Question: What I am trying to achieve is to create a vba code to completely delete the rows if the value in column C (Id) is unique. So in example below the rows 6 and 7 would be deleted since the 111115 and 111116 are not showing up more than once in this column C. Any help is welcome! Thanks a lot.

Code so far: (but not working yet)
'''
Sub delete_not_duplicates()
Dim i As Integer, j As Integer, toDel As Boolean, theNum As Integer
i = 2
Do While Cells(i, 3).Value <> ""
toDel = True
theNum = Cells(i, 3).Value
Do While Cells(j, 3).Value <> ""
If i <> j and Cells(j, 3) == theNum Then
toDel = False
Loop
If toDel == true Then
Rows(i).Delete
Else
i = i + 1
End If
Loop
End Sub
'''
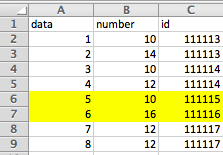
Answer: The general approach to do do this in a reasonable fast way is to
1. Get your data into a Variant Array
2. Loop the array, identifying unique values
3. Build a range reference to rows to be deleted, but defer the deletion
4. After the loop, delete all rows in one go
---
'''
Sub demo()
Dim rDel As Range, rng As Range
Dim dat As Variant
Dim i As Long, cnt As Long
Dim TestCol As Long
' Avoid magic numbers
TestCol = 3 ' Column C
' Reference the correct sheet
With ActiveSheet
' Get data range
Set rng = .Range(.Cells(1, TestCol), .Cells(.Rows.Count, TestCol).End(xlUp))
' Get data as a Variant Array to speed things up
dat = rng.Value
' Loop the Variant Array
For i = 2 To UBound(dat, 1)
' Is value unique?
cnt = Application.CountIfs(rng, dat(i, 1))
If cnt = 1 Then
' If so, add to delete range
If rDel Is Nothing Then
Set rDel = .Cells(i, TestCol)
Else
Set rDel = Union(rDel, .Cells(i, TestCol))
End If
End If
Next
End With
' Do the delete
If Not rDel Is Nothing Then
rDel.EntireRow.Delete
End If
End Sub
'''